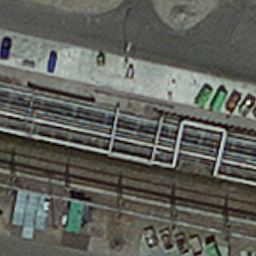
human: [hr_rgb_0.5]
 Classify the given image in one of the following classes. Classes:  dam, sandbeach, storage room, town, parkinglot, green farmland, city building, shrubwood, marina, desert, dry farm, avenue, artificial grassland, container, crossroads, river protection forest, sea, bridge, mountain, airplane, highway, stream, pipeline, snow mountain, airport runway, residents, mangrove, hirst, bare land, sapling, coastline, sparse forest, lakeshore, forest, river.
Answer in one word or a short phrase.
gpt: pipeline